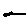
Label: bird